Question: I have a problem with firefox. On my website I have many images. When I browse through pages in Firefox, border and image title is visible while image is loading. Once it finishes downloading, this border/title disappears and is replaced with an image.
This happens only in firefox. Chrome and other browsers load images without any borders and titles which looks much 'cleaner'. In words, these borders produced by firefox are ugly.
Can I remove that, replace with an loader or something of this sort? I tried adding css loader with background-image:url()... thinking these borders won't be visible, however, they are still there.
How do sites like pinterest, dribbble and others deliver images without producing border in firefox?
Thank you

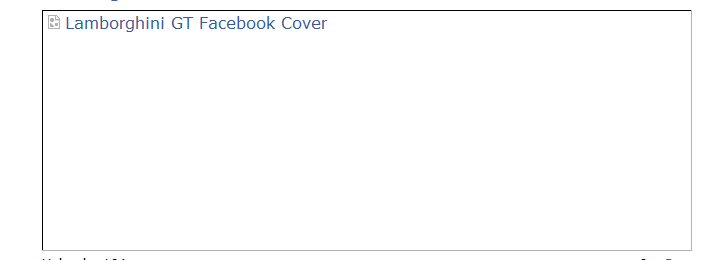
Answer: You can use the <URL> to set it to not appear. Something like this should work:
'''
img:-moz-loading {
visibility: hidden;
}
'''
An alternative to this is something like an AJAX loading script, which will load the image in the background and display a loading dialog, or animation. There are a lot of techniques for doing this, and searching here or on Google should prompt many many many results on how to do this effectively.